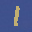
Label: 1